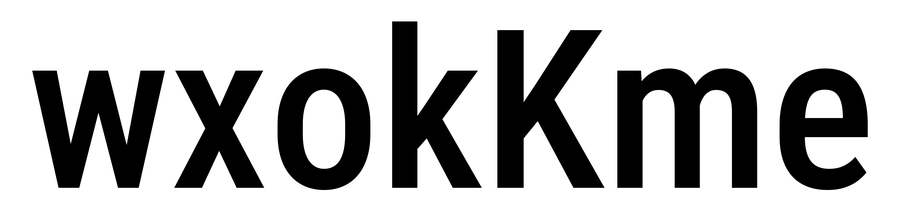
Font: Roboto_Condensed_Medium